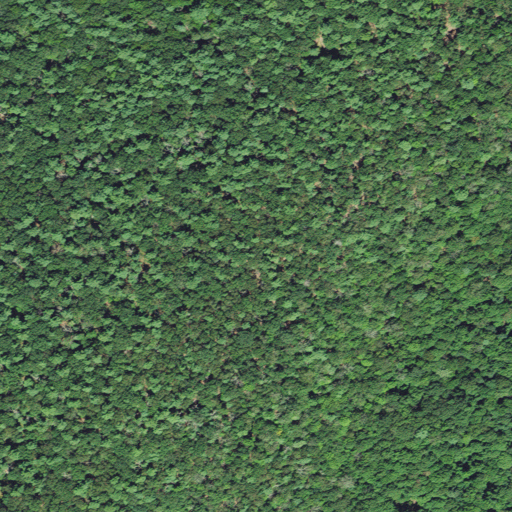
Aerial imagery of ridge(s) in West Virginia named Hoover Mountain containing mixed forest, deciduous forest, and evergreen forest